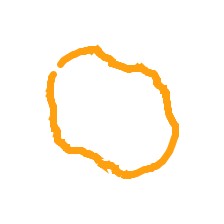
Shape: circle